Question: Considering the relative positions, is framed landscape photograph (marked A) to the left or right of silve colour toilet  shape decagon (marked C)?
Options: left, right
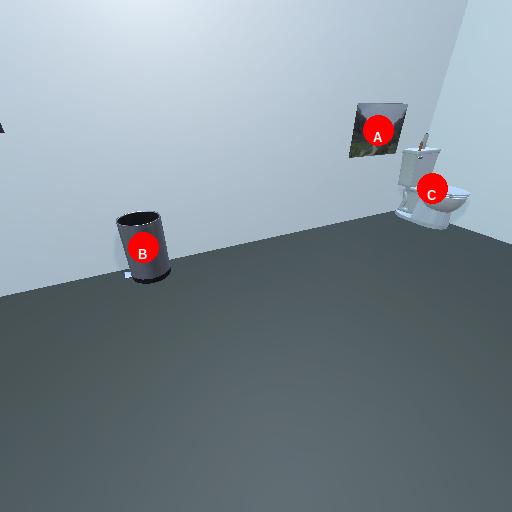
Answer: left